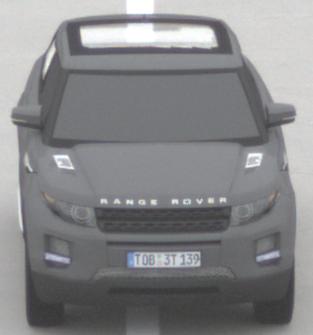
Make: Land Rover
Model: Range Rover Evoque 2.0 Si4
Detailed model: Range Rover Evoque (I)
Model produced from: 2011/08
Model produced until: 2013/11
Doors: 5
Color: gray
Road condition: dry road
Daytime: midday
Contrast: low contrast